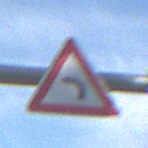
Verkehrszeichen: KurveLinks
Umgebung: Outdoor, Nature
Tageszeit: MorningAfternoon
Wetter: PartlyCloudy
Licht: Natural
Jahreszeit: NotSpecified
Kontrast: HighContrast